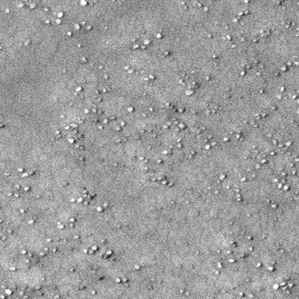
Label: frost